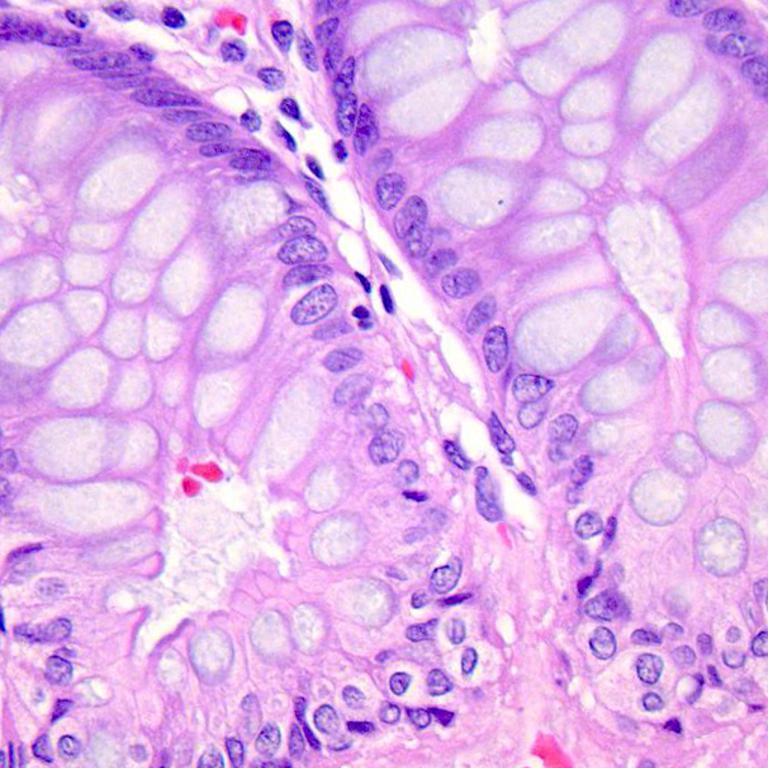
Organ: colon
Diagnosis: benign